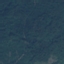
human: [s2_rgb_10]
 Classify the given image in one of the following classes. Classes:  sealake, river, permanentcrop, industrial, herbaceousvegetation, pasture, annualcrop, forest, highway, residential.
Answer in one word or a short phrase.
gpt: Forest